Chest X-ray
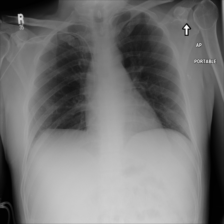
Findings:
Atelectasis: negative
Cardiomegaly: negative
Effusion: negative
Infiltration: negative
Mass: negative
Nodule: negative
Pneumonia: negative
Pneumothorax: negative
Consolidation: negative
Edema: negative
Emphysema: negative
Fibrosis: negative
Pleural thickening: negative
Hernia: negative